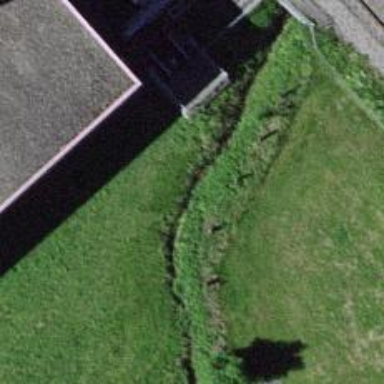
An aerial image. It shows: Drain waterway.